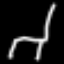
Label: chair